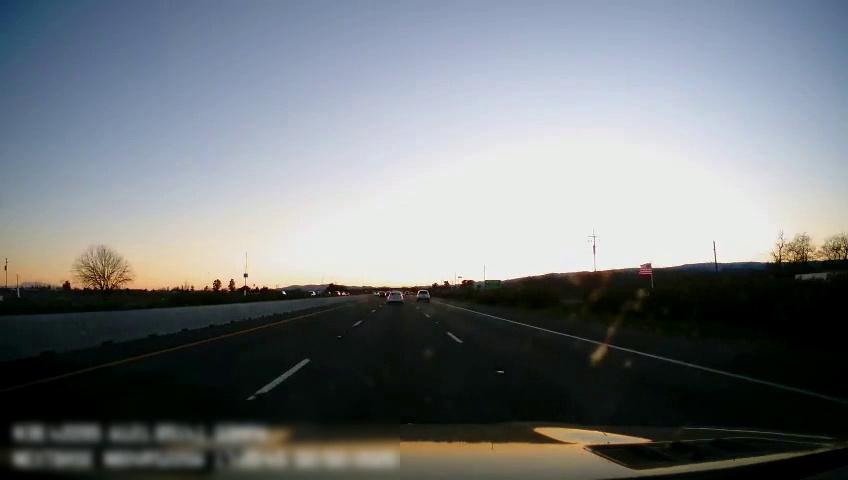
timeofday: Day
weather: Sunny
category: Drivable Space
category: Vehicles | Car
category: Vehicles | SUV
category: Lanes | Current Lane
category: Lanes | Current Lane
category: Lanes | Alternate Lane
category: Lanes | Alternate Lane
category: Traffic | Signs